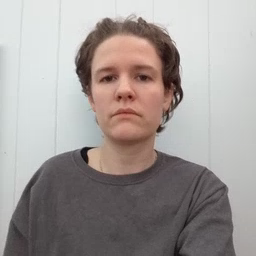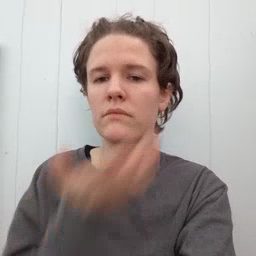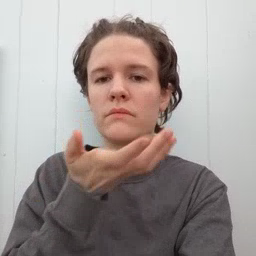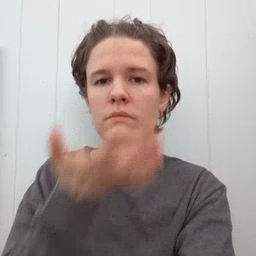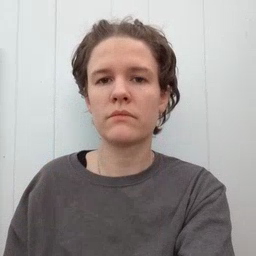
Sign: grass